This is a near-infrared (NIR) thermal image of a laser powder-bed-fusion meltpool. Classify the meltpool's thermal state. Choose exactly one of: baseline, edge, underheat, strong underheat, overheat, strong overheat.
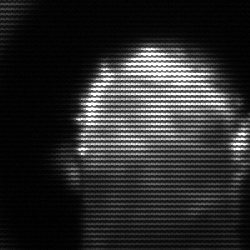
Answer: baseline